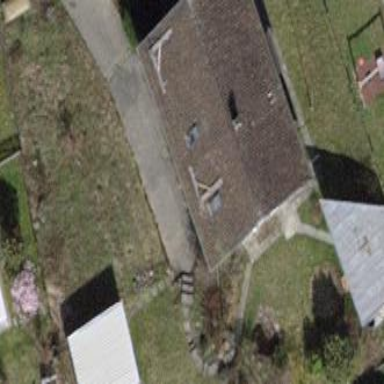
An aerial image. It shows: Building with tiled roof.